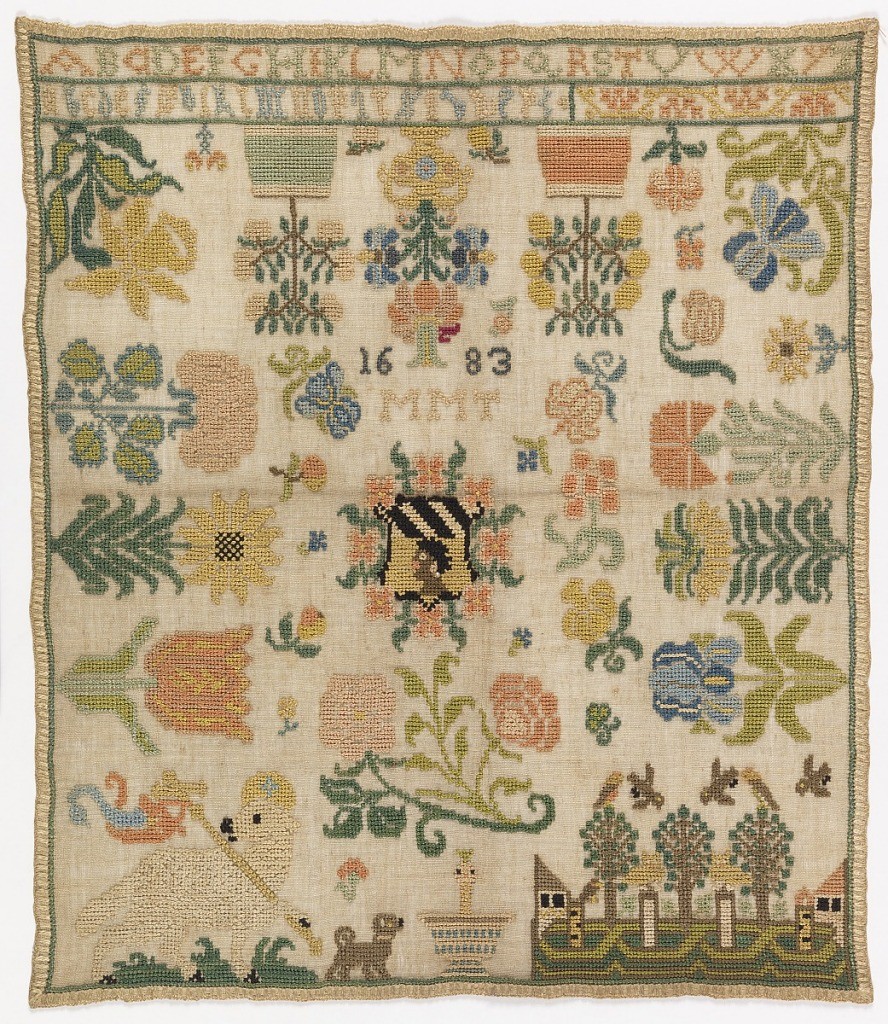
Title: Sampler
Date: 1683
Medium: silk embroidery on linen foundation Technique: embroidered in two-sided cross and double running stitches on plain weave foundation
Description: Alphabet at top, plants growing from three edges.  In the center a heraldic crest with the head of a blackamoor, date and initials.